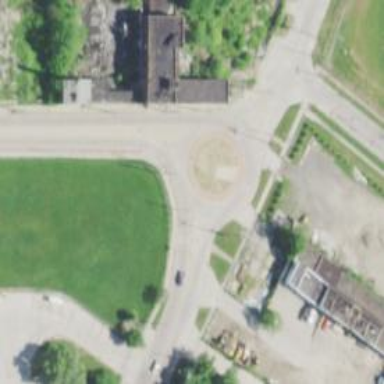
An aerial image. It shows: Tertiary road that leads to roundabout.